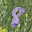
Label: 8